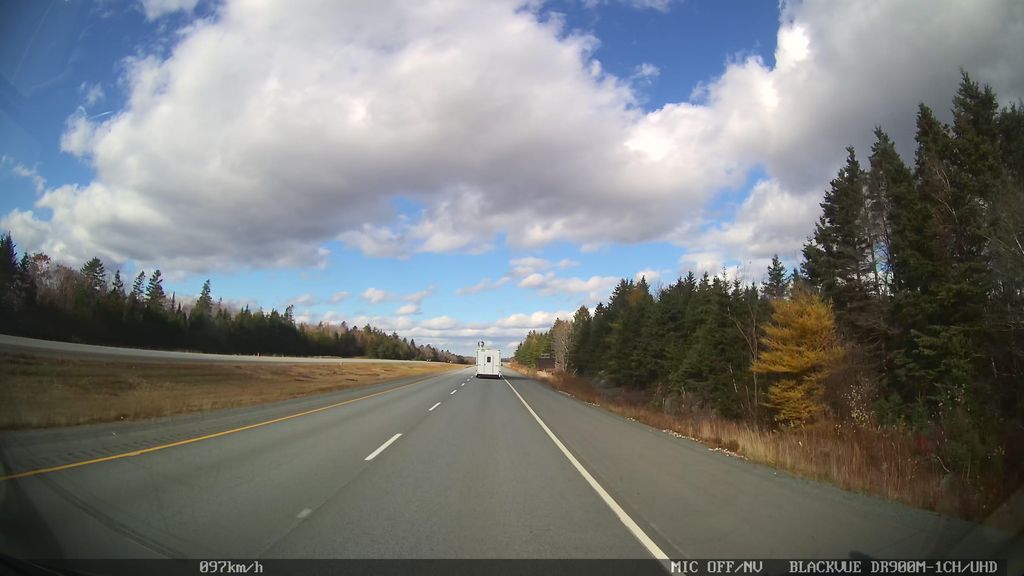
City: halifax